Question: Count the number of objects in the diagram.
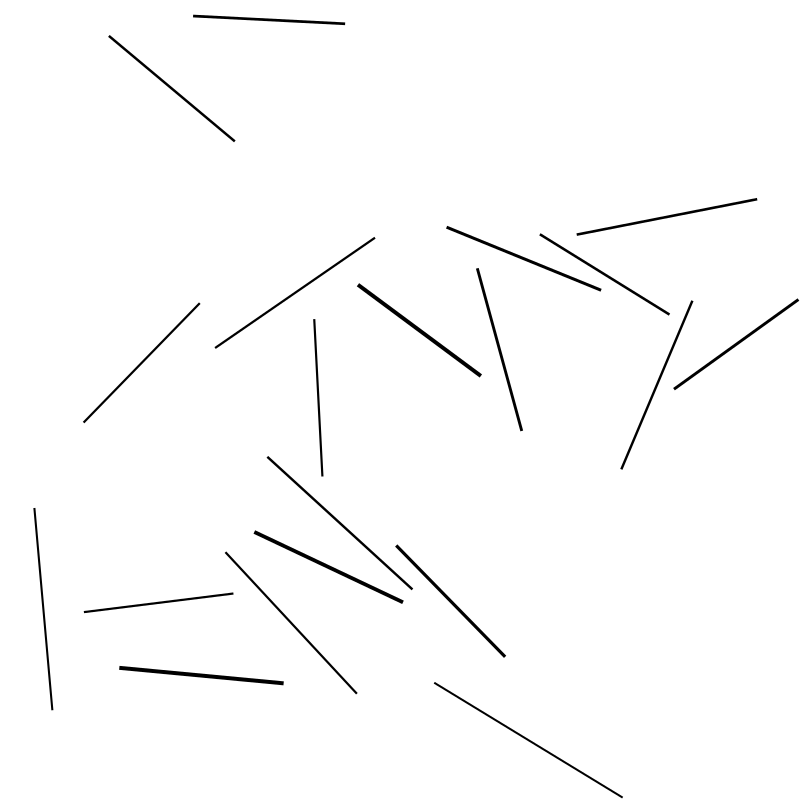
Answer: 20